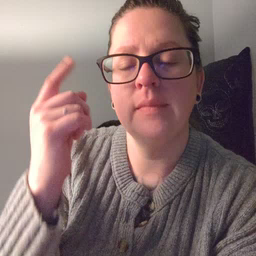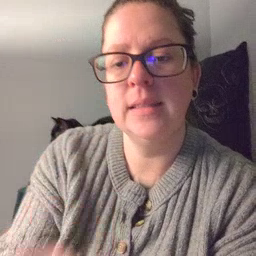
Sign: think